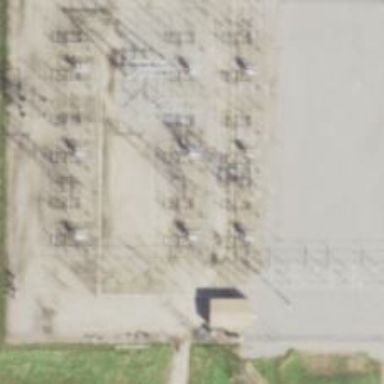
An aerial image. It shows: Lattice structure tower used for power transmission.